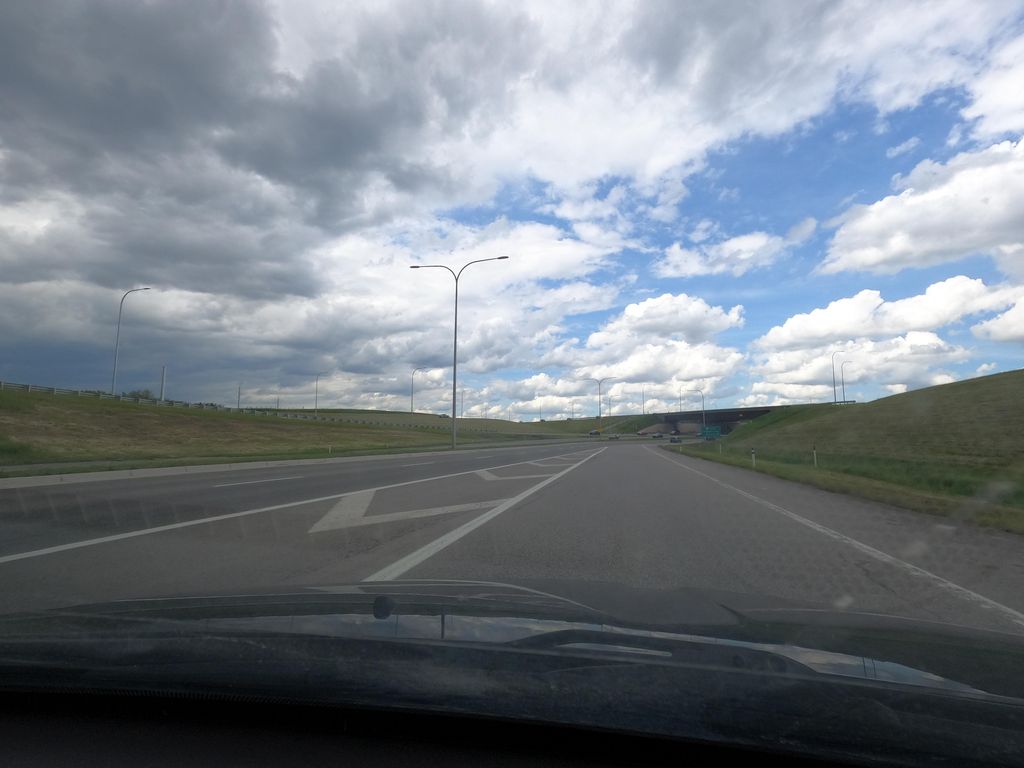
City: calgary